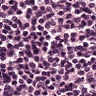
Metastatic tissue present: no